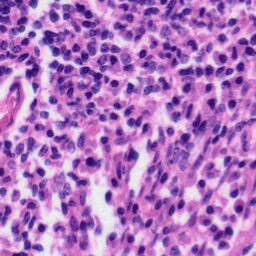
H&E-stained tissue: Tonsil